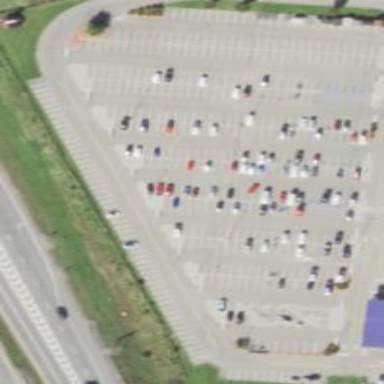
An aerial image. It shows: Parking area.